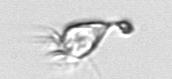
Label: Paratontonia_gracillima